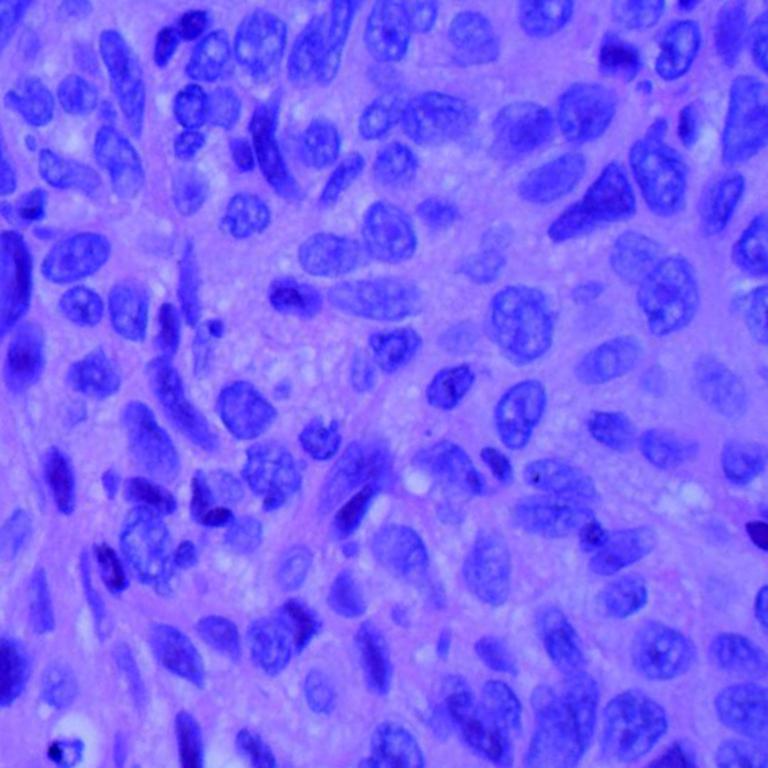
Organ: lung
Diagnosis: squamous carcinomas